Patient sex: M
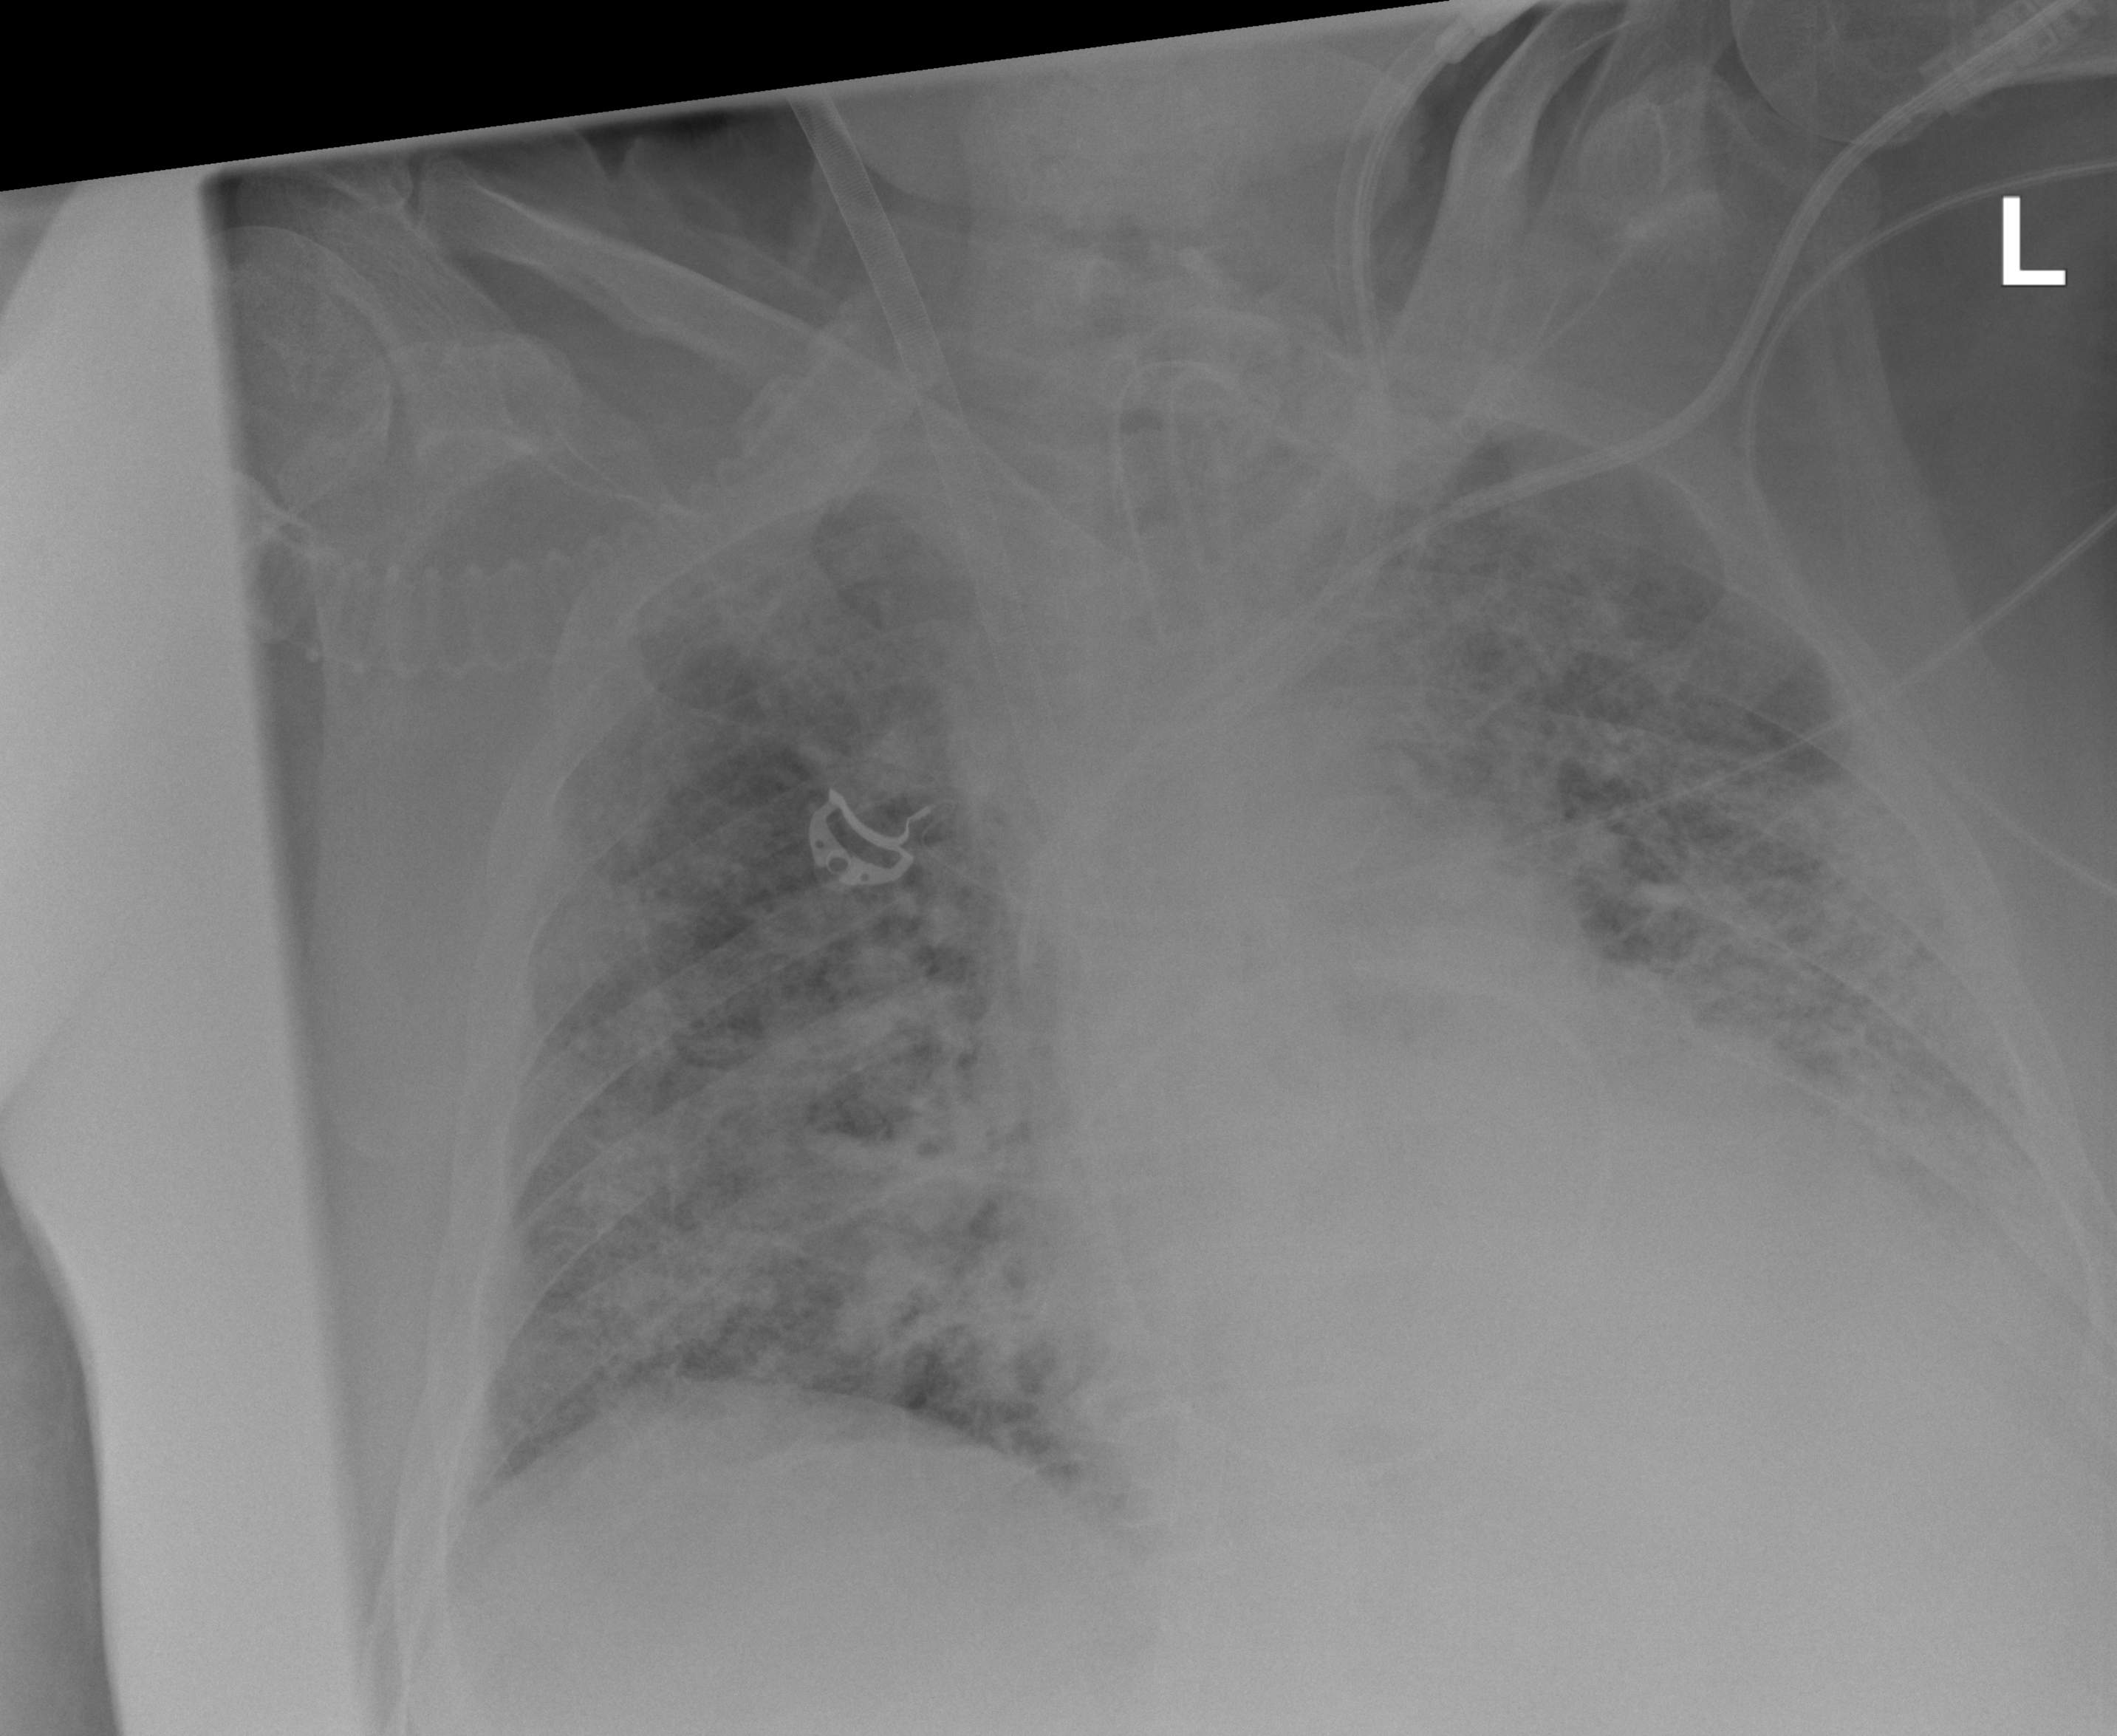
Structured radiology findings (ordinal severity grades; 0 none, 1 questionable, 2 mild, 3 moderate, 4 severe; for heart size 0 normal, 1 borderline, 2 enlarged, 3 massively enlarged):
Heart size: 1
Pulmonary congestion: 3
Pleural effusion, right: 2
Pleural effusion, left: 3
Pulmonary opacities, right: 4
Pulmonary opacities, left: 4
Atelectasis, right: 3
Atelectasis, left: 3